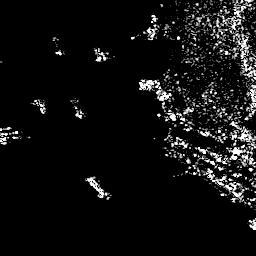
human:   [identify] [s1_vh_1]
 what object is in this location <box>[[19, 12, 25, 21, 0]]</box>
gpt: <ref>1 small ship at the top left</ref>